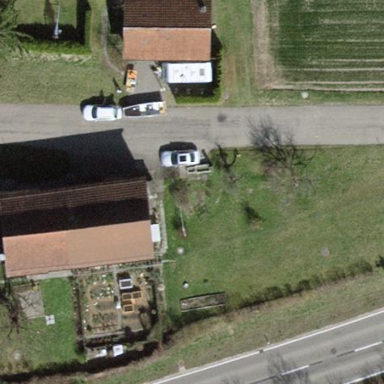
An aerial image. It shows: Farmyard area.